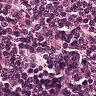
Metastatic tissue present: no